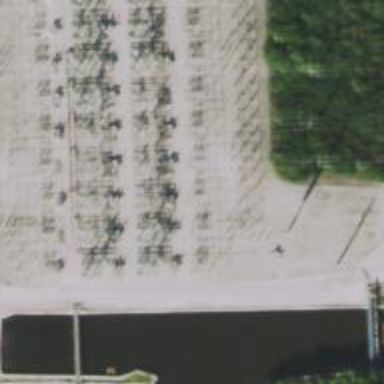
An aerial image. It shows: Switch used for power control.